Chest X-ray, PA view. Patient: 46 years old, sex F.
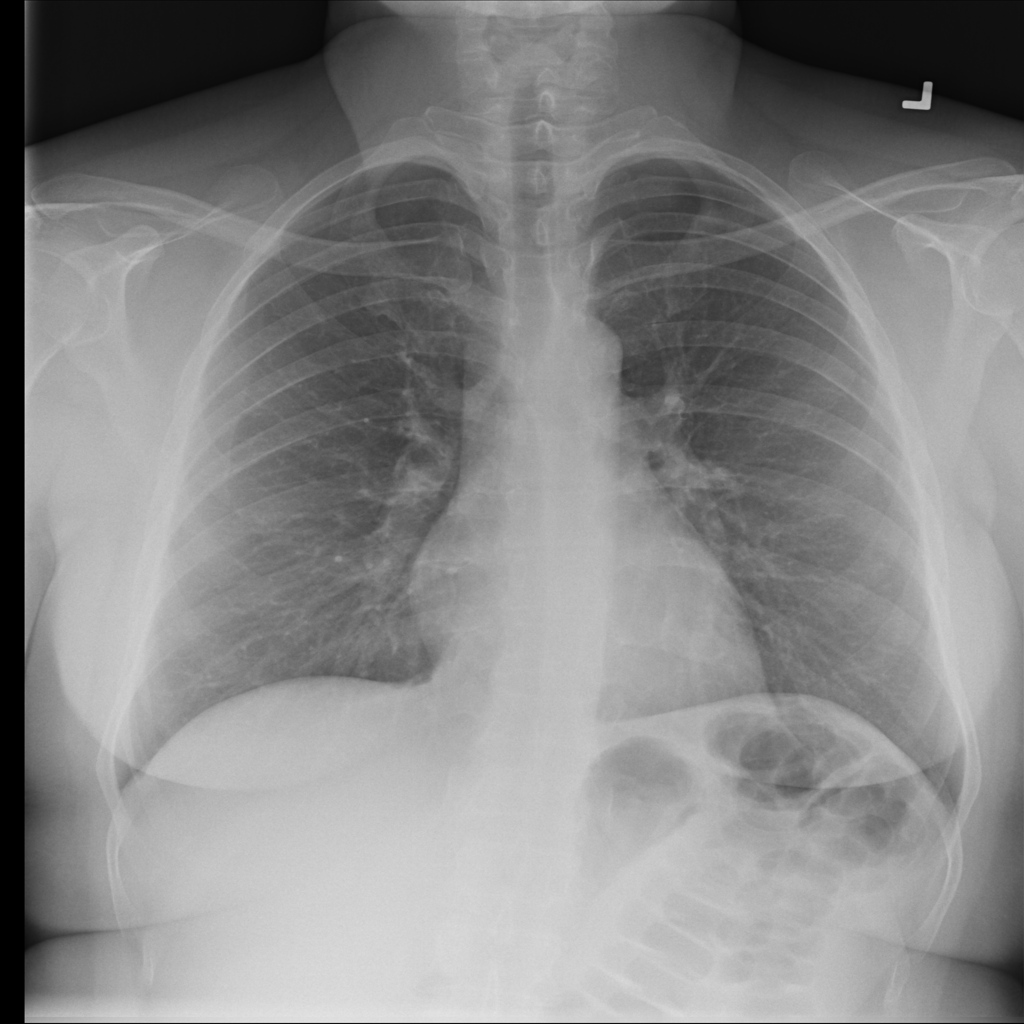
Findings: No Finding